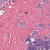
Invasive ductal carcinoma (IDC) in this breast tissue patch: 0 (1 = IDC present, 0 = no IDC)